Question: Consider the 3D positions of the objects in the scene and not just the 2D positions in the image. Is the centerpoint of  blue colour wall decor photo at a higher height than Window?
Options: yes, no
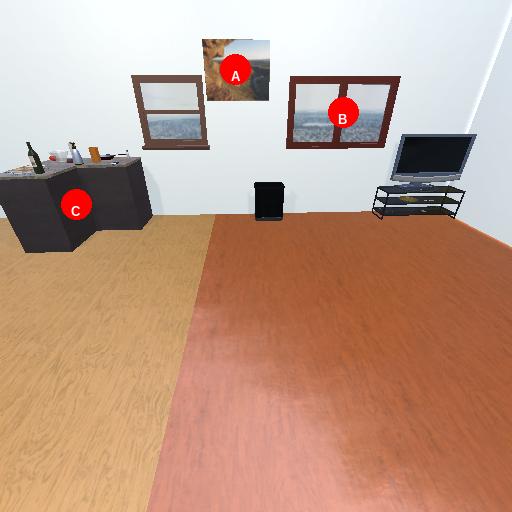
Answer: yes